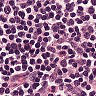
Metastatic tissue present: no